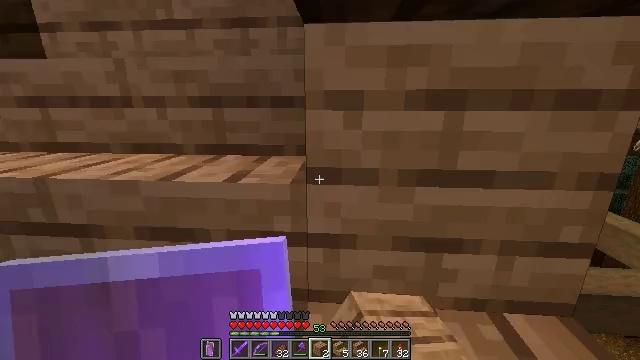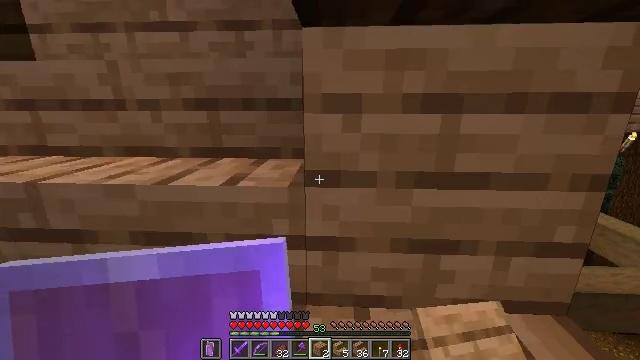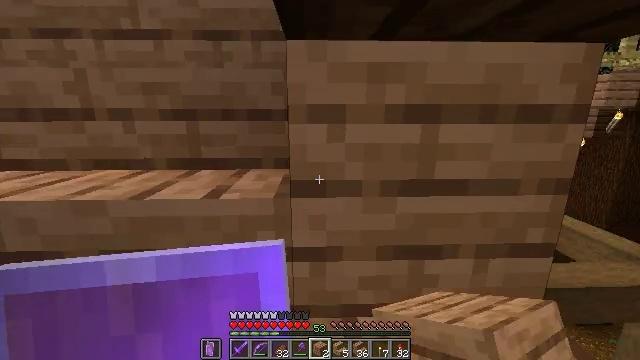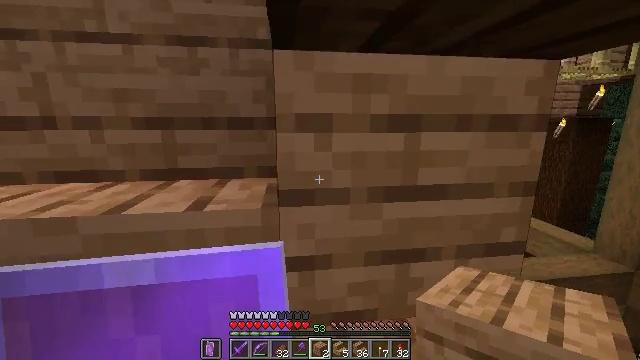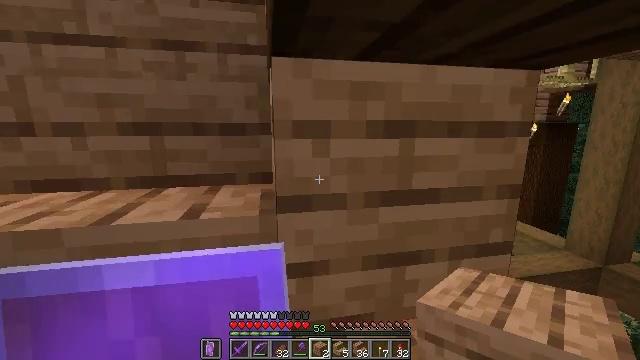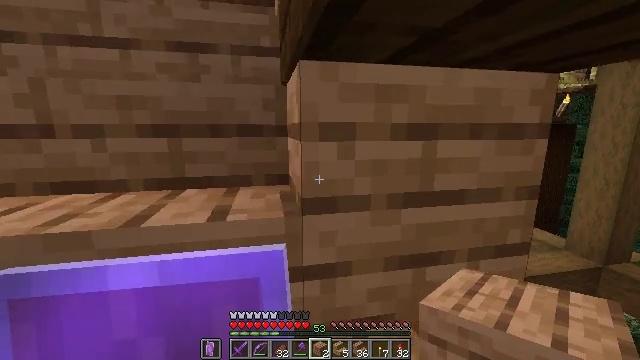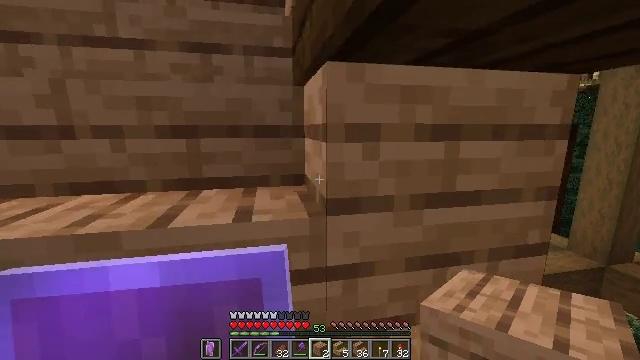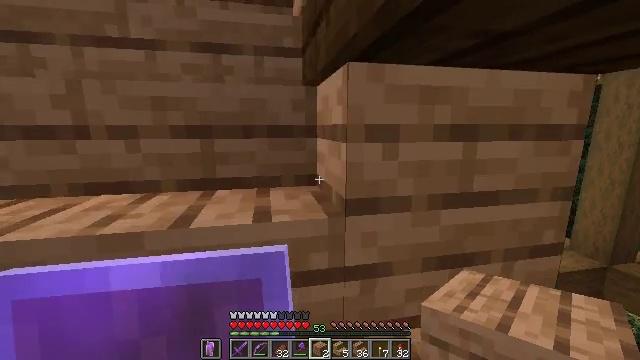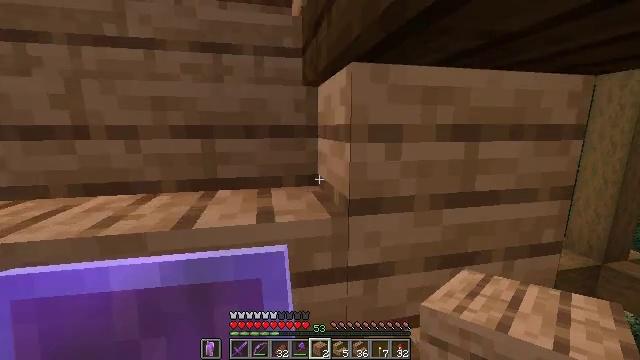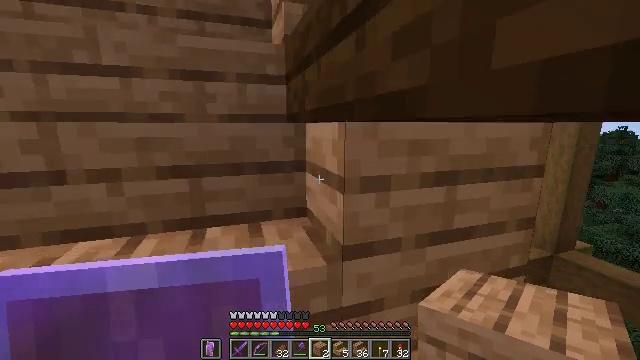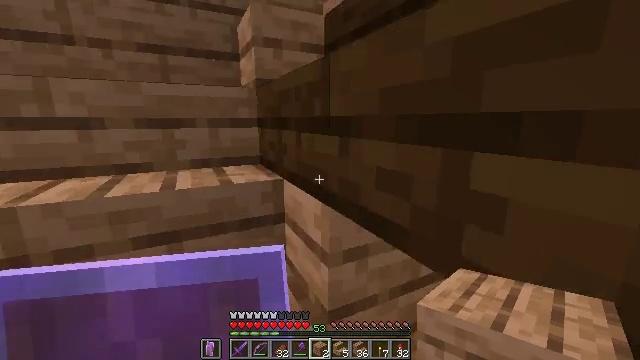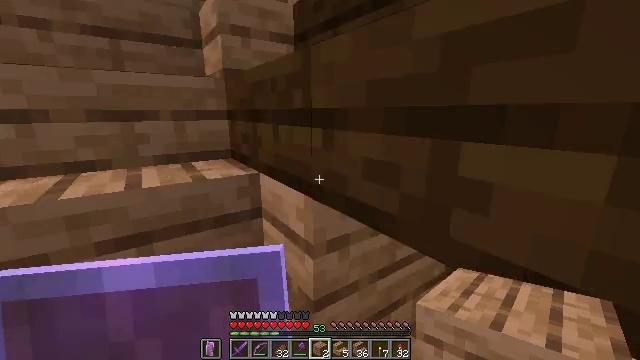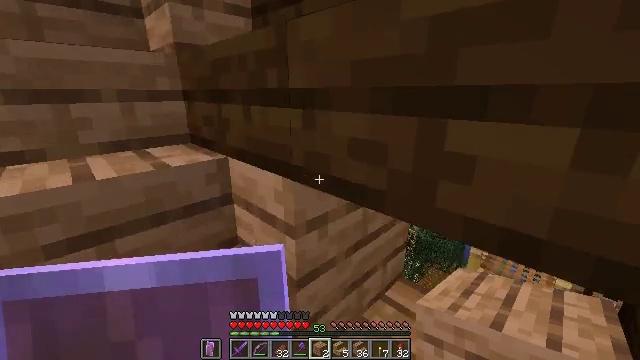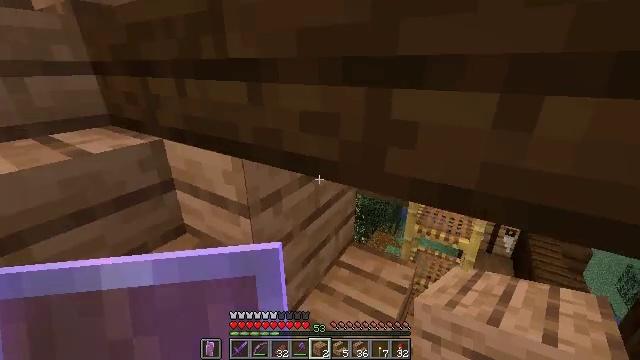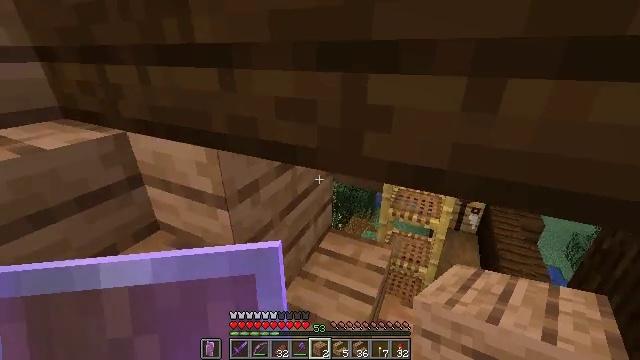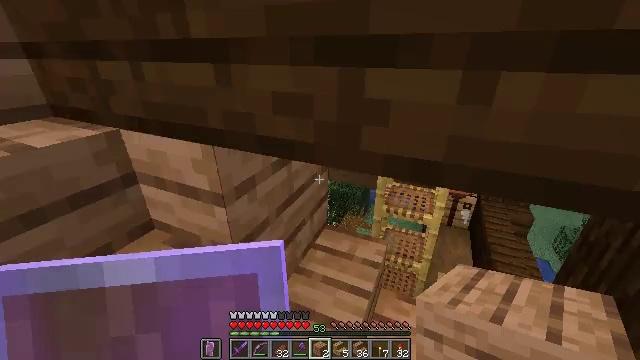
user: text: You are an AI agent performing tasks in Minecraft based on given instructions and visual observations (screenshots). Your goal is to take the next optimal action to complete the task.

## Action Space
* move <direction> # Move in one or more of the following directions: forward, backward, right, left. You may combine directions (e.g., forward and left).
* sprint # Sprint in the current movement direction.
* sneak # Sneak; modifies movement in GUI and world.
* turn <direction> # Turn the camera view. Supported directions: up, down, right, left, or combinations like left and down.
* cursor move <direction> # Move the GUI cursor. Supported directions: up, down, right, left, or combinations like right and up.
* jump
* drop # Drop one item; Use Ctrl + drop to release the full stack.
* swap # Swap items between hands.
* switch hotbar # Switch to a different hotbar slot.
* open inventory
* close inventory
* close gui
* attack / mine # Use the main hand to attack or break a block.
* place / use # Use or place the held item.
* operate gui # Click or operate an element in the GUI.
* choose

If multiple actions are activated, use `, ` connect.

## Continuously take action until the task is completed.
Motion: motion action
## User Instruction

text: Attack the jungle stairs to disassemble them.
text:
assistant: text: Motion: move left, sneak, turn right
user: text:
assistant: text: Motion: move left, sneak, turn right and up
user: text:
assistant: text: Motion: move left, sneak, turn right and up
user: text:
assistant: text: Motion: move left, sneak, turn right and up
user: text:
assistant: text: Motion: move left, sneak
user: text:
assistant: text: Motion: move left, sneak
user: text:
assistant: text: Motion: move left, sneak
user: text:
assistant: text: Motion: move left, sneak
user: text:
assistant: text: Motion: move left, sneak, turn right
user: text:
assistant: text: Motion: move left, sneak, turn right and down
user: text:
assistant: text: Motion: move left, sneak, turn right and down
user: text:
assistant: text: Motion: move left, sneak, turn right and down
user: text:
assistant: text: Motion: sneak, turn right and down
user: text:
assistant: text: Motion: sneak, turn right and down
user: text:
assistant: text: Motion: sneak, turn right
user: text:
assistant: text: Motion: sneak, turn right and down
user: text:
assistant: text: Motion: sneak, turn right and down
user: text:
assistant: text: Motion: sneak, turn right and down
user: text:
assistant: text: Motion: sneak, turn right and down
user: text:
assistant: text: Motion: sneak
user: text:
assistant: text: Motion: sneak
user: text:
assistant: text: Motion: sneak
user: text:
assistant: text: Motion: sneak
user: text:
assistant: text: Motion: sneak
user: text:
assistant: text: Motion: sneak
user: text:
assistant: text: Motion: sneak
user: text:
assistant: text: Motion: sneak
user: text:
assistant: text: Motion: sneak
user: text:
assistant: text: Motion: sneak
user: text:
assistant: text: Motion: sneak